Question: I am trying to generate shadow for a UIButton.
Below is what I am using.
'''
myButton.layer.shadowColor = [UIColor blackColor].CGColor;
myButton.layer.shadowOpacity = 0.5;
myButton.layer.shadowRadius = 1;
myButton.layer.shadowOffset = CGSizeMake(4, 4);
myButton.layer.masksToBounds = NO;
'''
But its generating shadow on right and bottom.
Is there way where I can have shadow on all 4 sides?
As an another solution, I am do this by putting image with shadow behind the button, but I don't want to go that way.
Is there any way to get this done programmatically?
Something like below.

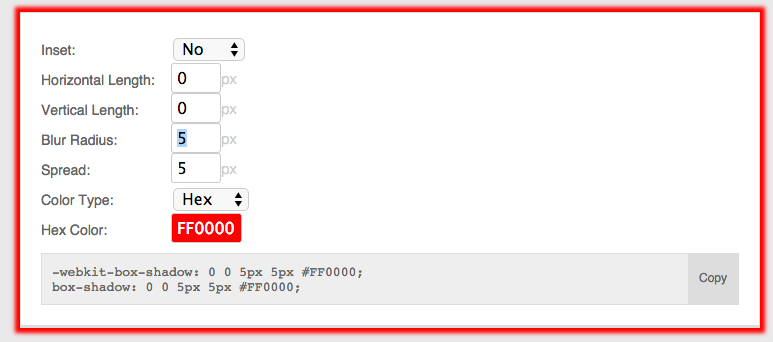
Answer: Since you offset the shadow by '{4, 4}' the shadow appears on the bottom-right side of the button. You could set a zero offset :
'''
myButton.layer.shadowOffset = CGSizeZero
'''
and by tweaking the 'shadowRadius' you might achieve what you want.
Here is how a shadow is built:
(1st row) start from your button's shape
(2nd row) draw a black shape underneath your button and translate it by the amount specified in 'shadowOffset' : 10px on the left, 0px on the right. On the right one you can't see the black rectangle as it's directly underneath the button
(3rd row) blur the black rectangle by the amount specified in 'blurRadius'. Zero means no blur and the black rectangle would stay sharp, so if you don't offset and don't blur, you'll see nothing.